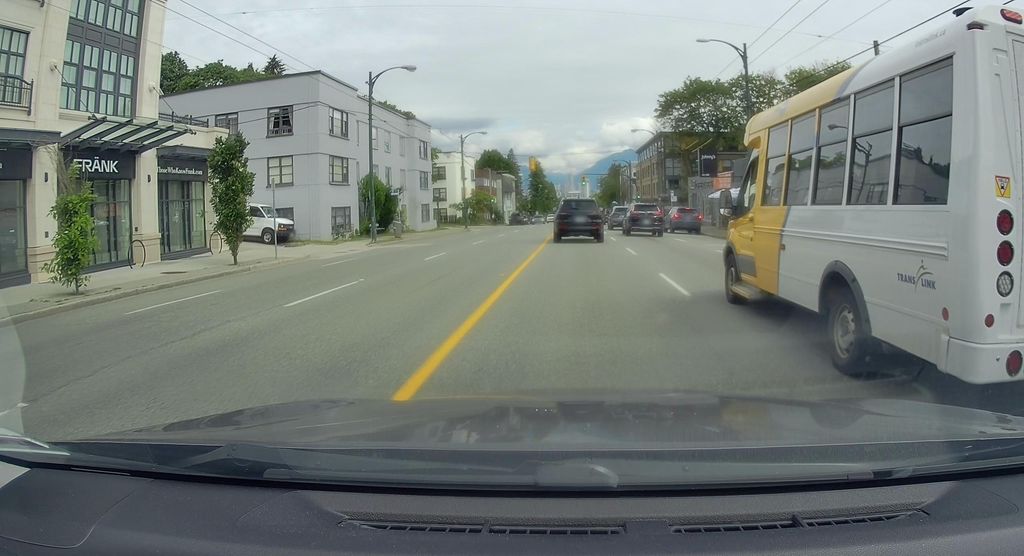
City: vancouver